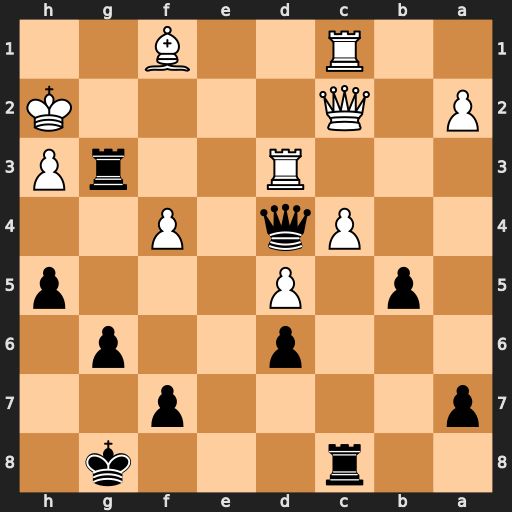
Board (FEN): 2r3k1/p4p2/3p2p1/1p1P3p/2Pq1P2/3R2rP/P1Q4K/2R2B2
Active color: b
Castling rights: -
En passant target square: -
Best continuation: Qg1#